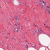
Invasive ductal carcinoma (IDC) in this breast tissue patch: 0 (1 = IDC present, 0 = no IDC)